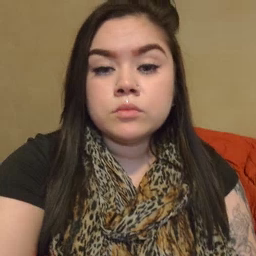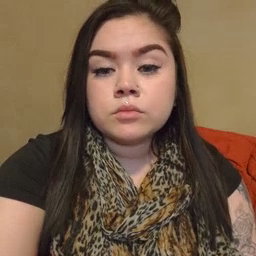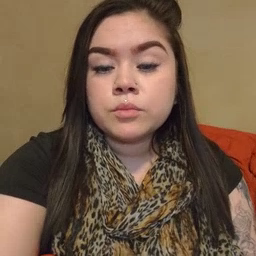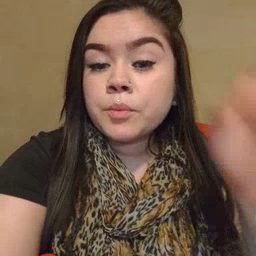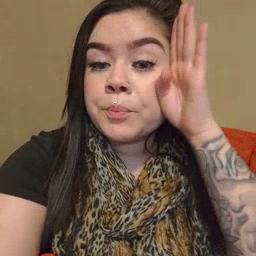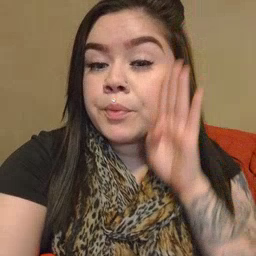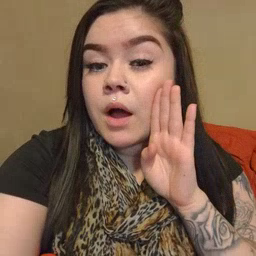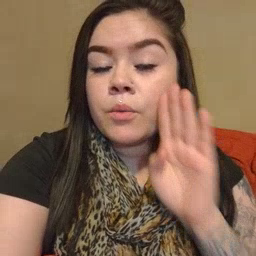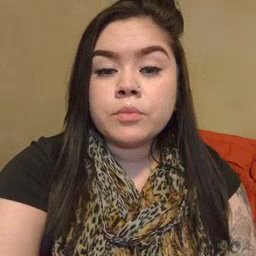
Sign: brown